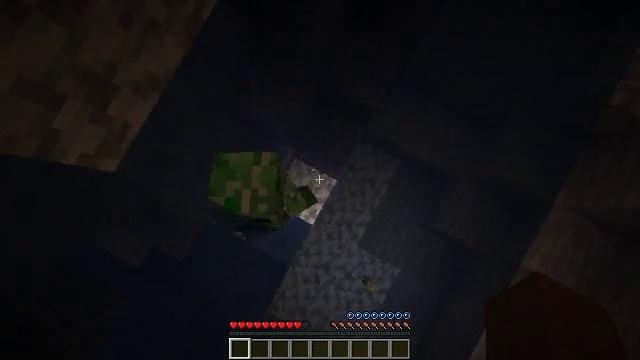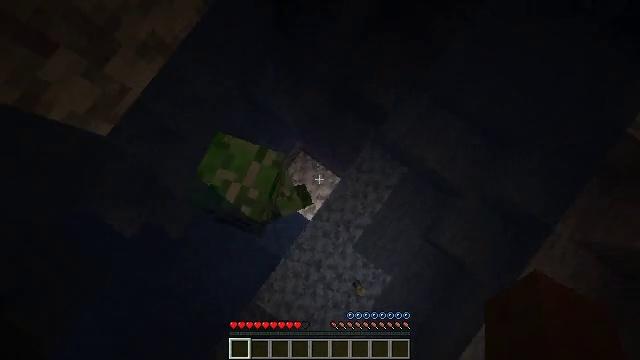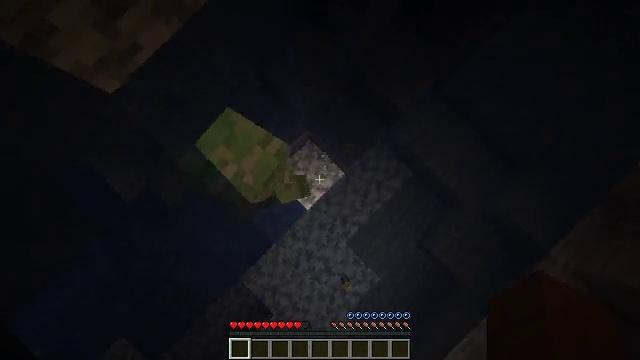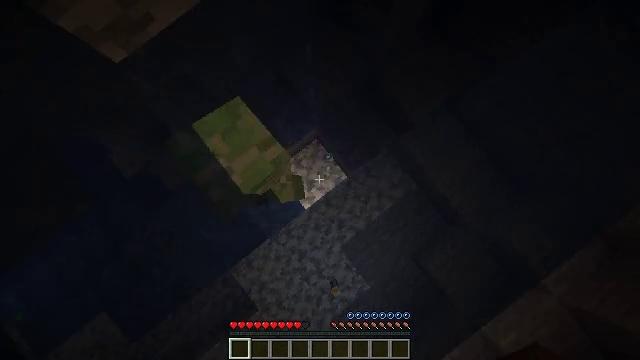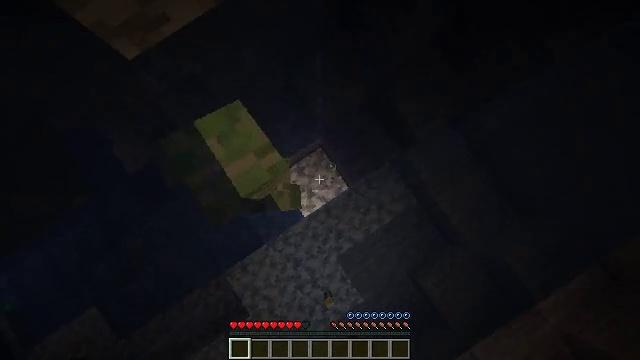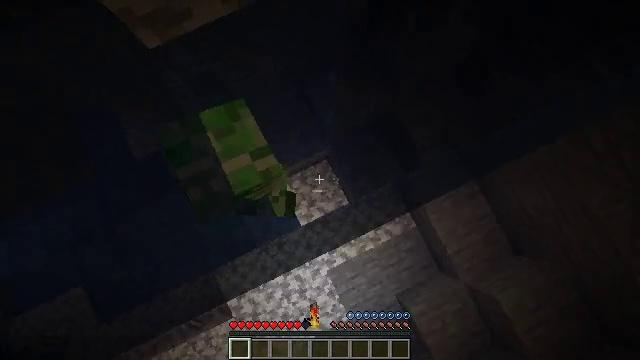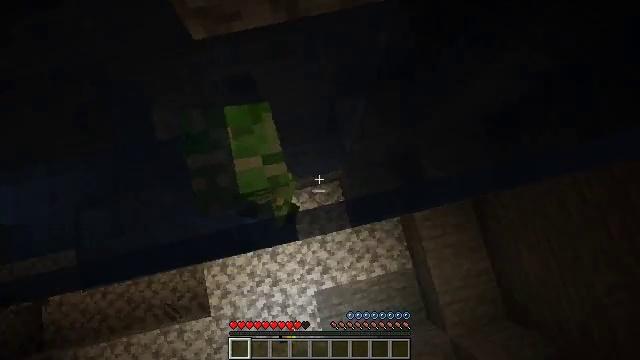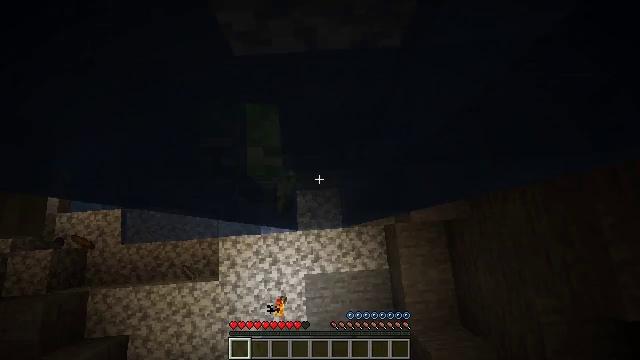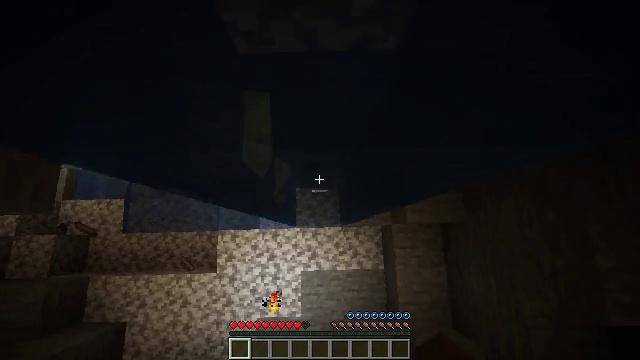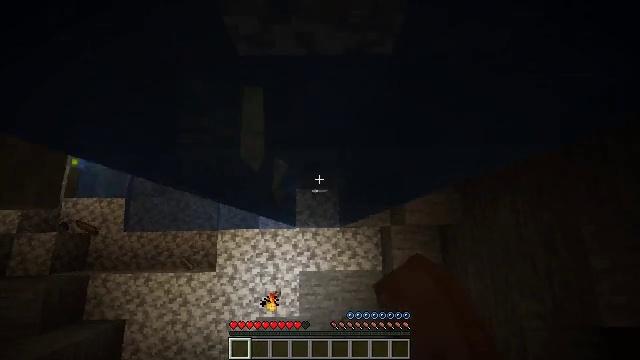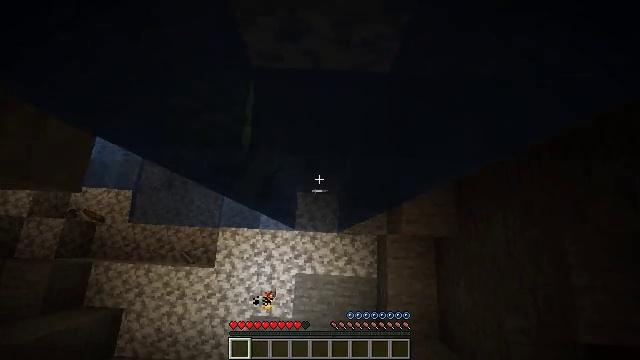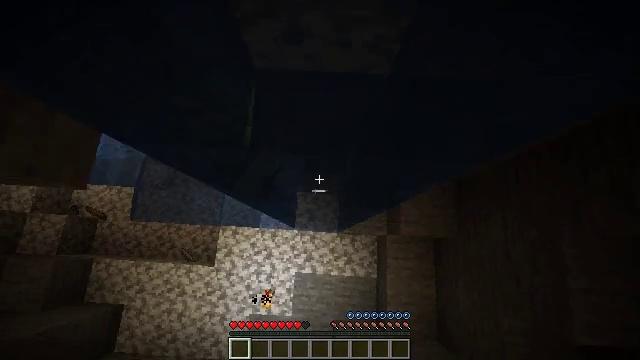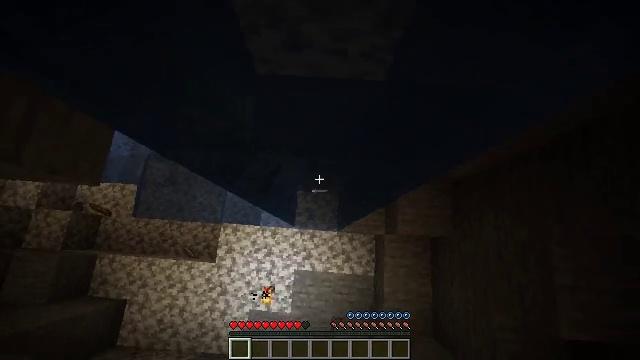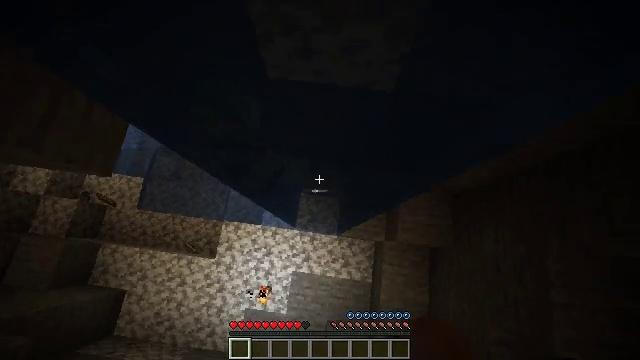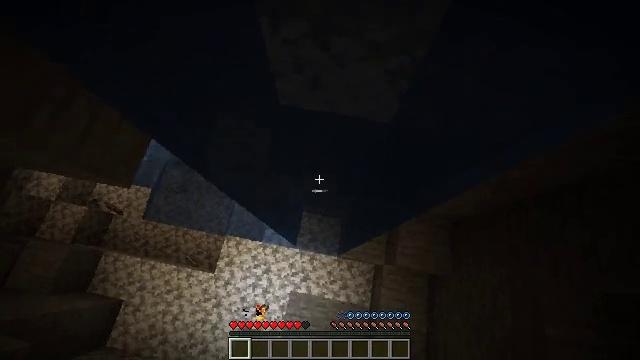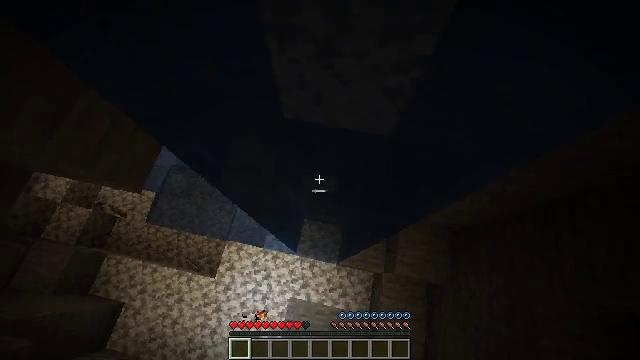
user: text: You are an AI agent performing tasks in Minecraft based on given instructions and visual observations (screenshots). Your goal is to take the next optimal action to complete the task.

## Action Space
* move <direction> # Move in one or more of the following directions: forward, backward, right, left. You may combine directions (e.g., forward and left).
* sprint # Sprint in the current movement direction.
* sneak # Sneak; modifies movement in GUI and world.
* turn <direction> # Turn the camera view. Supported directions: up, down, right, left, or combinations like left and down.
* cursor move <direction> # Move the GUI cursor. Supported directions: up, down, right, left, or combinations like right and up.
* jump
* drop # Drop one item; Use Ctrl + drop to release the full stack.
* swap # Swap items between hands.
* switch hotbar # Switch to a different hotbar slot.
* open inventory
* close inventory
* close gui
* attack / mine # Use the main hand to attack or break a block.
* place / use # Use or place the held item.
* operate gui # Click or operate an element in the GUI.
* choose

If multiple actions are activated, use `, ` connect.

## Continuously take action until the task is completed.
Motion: motion action
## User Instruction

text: Remove an iron axe from the inventory.
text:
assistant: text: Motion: turn left
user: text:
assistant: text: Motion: turn left and down
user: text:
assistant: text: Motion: turn left, attack / mine, jump
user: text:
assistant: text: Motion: turn left and up, attack / mine, jump
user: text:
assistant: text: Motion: turn left and up, attack / mine, jump
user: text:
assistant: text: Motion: turn left and up, jump
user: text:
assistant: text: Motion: turn left and up, jump
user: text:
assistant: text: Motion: turn left, attack / mine, jump
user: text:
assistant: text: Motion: attack / mine, jump
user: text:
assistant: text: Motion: turn left and up, attack / mine, jump
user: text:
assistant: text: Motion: jump
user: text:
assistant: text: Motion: attack / mine, jump
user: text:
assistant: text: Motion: turn left, attack / mine, jump
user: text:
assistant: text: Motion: turn left and up, jump
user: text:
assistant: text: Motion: turn left and up, jump
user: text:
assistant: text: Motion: jump
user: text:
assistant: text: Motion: turn up, jump
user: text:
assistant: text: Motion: move back, turn up, jump
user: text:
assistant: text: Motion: move back, turn up, jump
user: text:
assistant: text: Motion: move back, jump
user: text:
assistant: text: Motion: move back and move right, jump
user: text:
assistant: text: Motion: move back and move right, jump
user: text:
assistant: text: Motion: move back and move right, turn left and down, jump
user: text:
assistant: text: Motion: move back and move right, turn left and down, jump
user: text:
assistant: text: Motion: move back and move right, attack / mine, jump
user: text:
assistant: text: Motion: move back and move right, attack / mine, jump
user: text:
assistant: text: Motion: move back and move right, attack / mine, jump
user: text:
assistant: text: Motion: move back and move right, attack / mine, jump
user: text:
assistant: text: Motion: move back and move right, attack / mine, jump
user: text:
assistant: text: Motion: move back and move right, turn up, jump